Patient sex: M
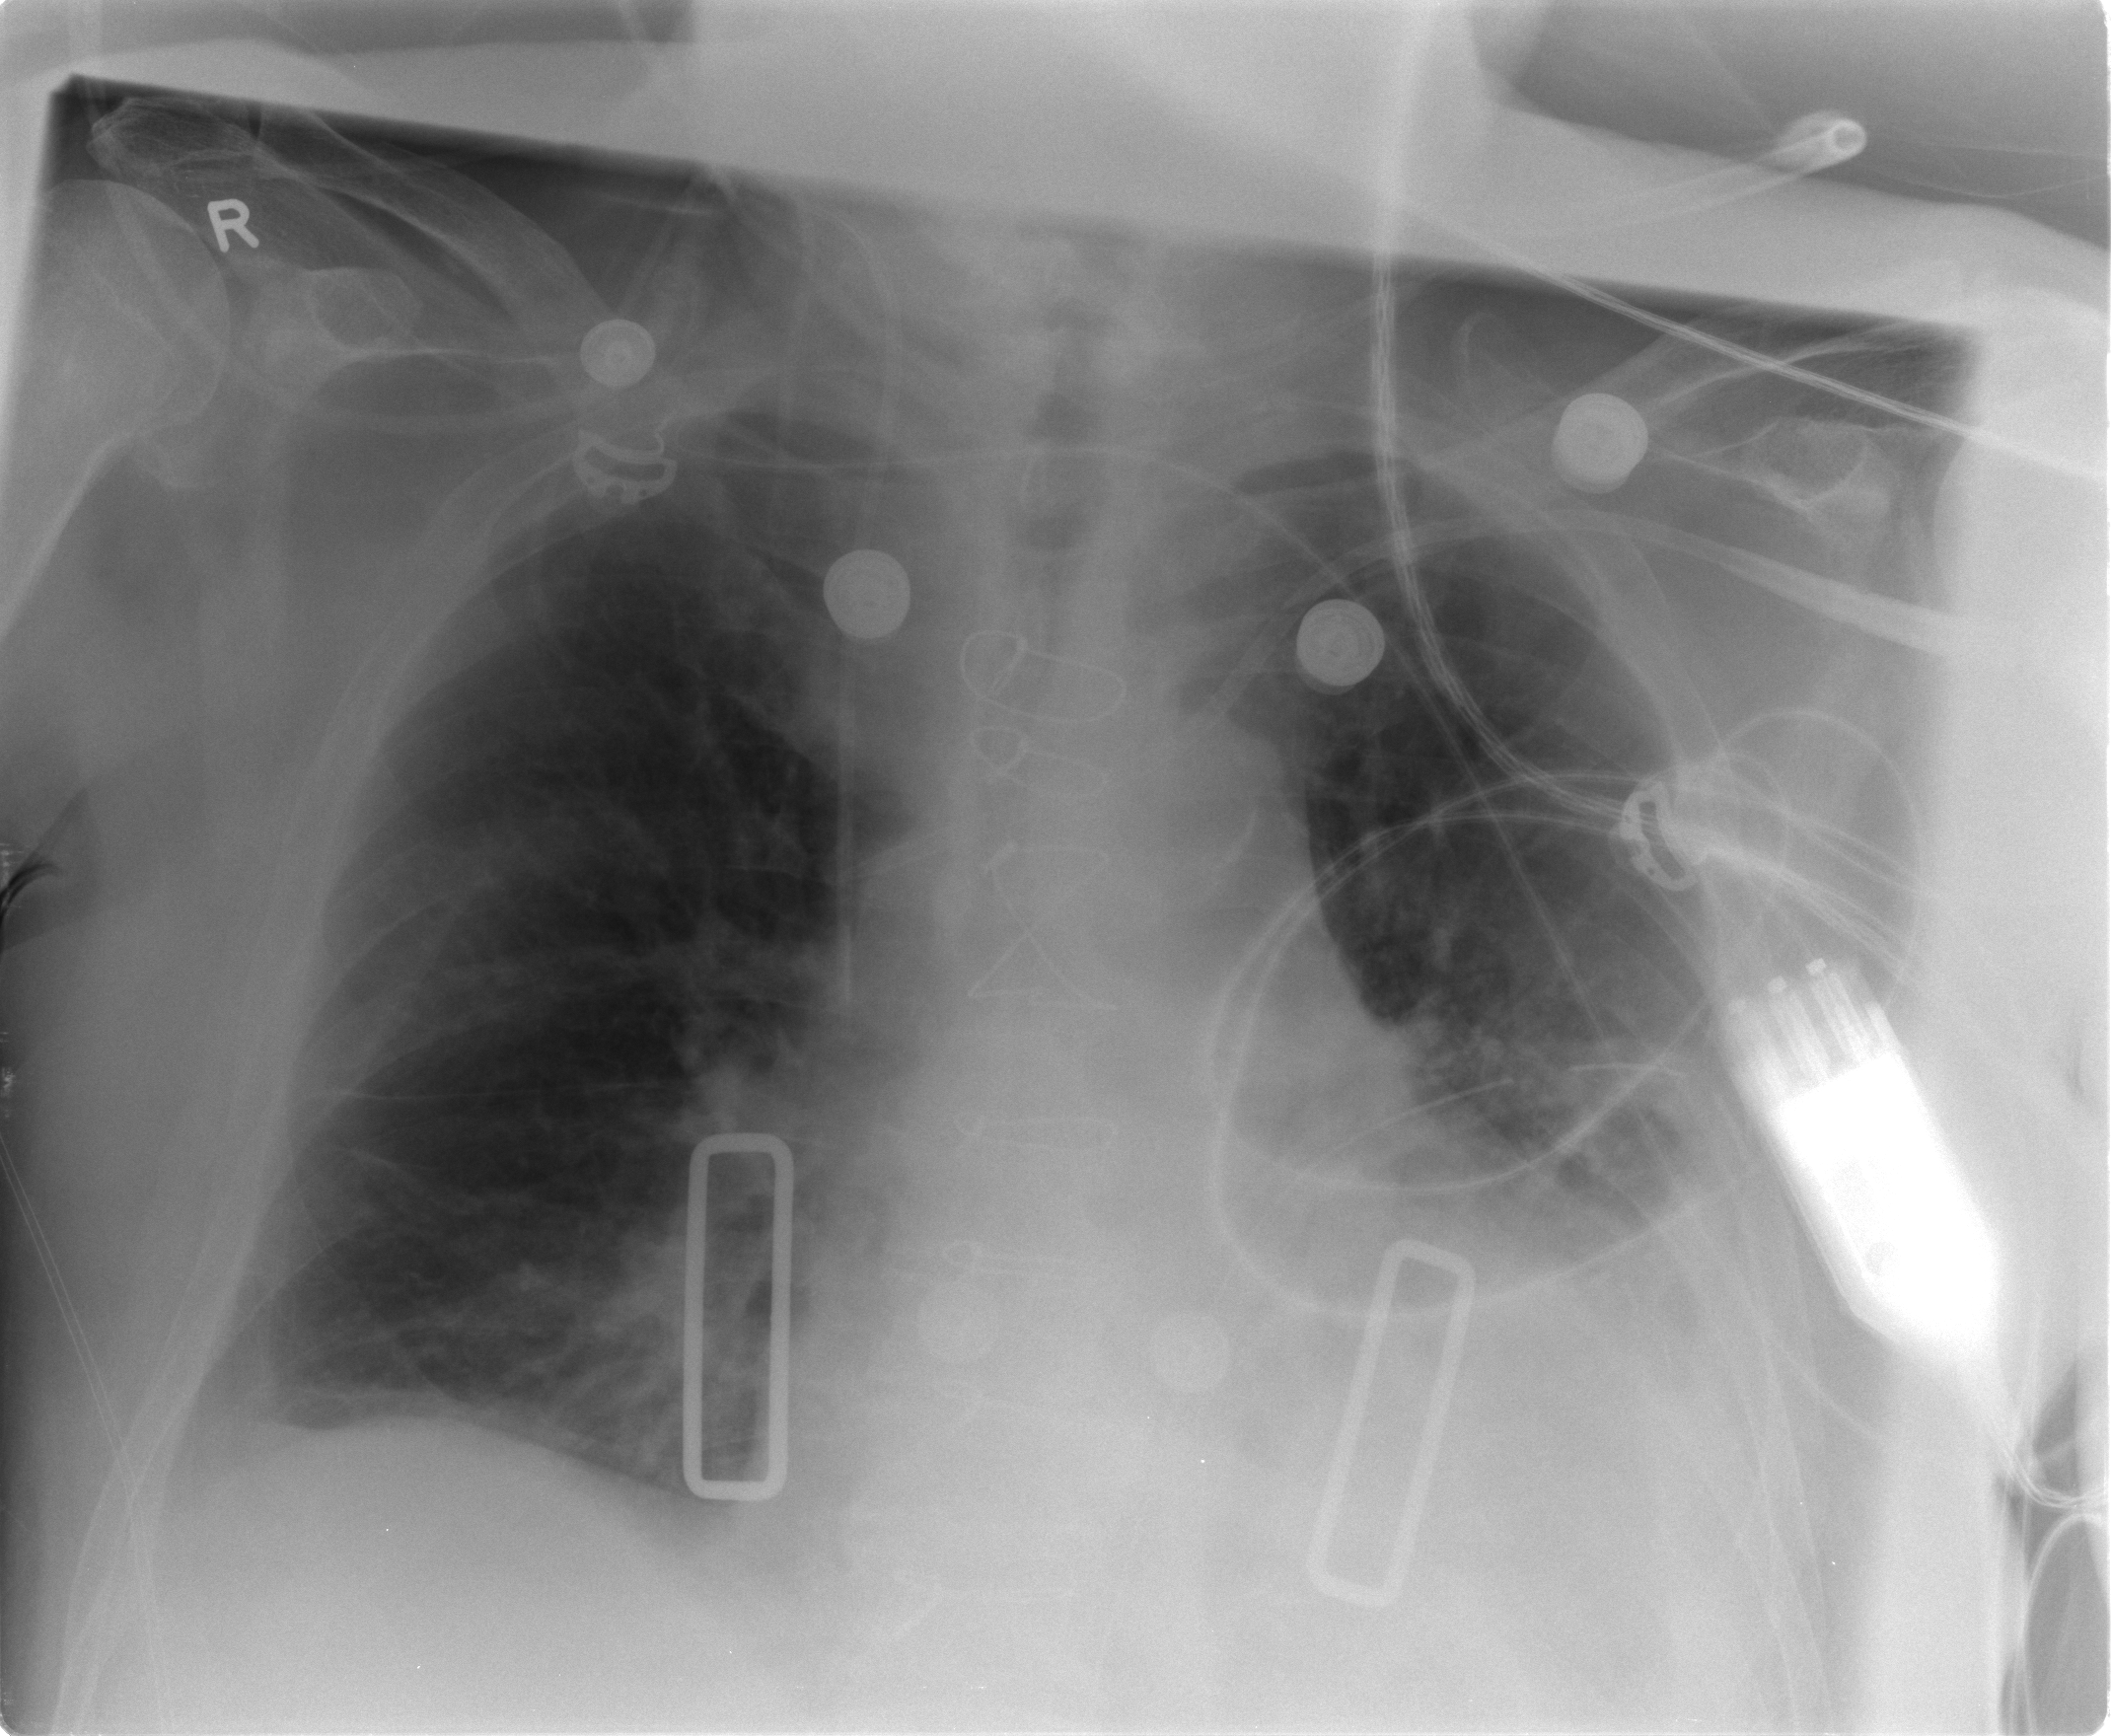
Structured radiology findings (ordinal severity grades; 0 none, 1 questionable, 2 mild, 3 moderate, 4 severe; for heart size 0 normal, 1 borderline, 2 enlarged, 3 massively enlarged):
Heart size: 2
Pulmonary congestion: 2
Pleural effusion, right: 2
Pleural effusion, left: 3
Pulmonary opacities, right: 0
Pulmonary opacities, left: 0
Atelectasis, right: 2
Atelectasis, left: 2